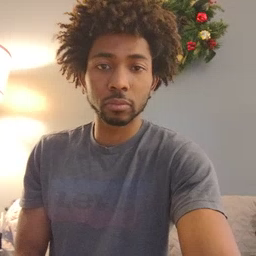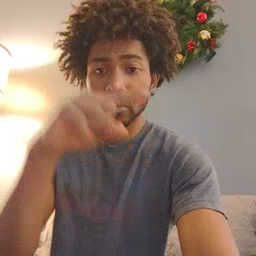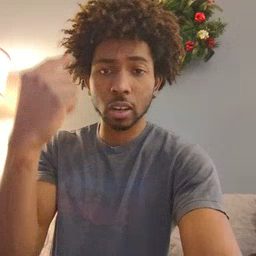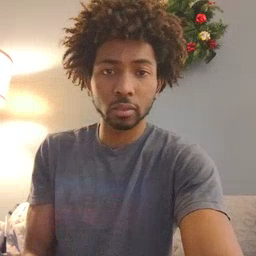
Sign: black